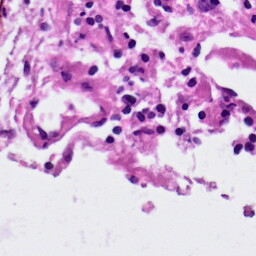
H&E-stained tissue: Lung